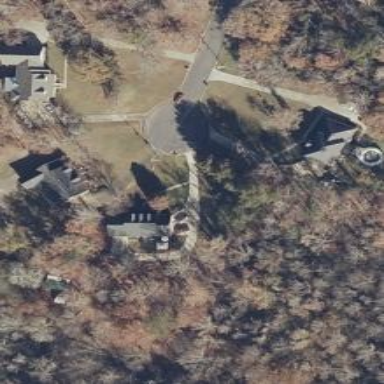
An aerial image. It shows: Driveway.